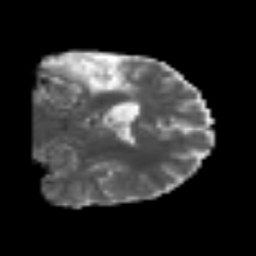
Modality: MD
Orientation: coronal
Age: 43
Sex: male
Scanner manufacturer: siemens
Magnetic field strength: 3 T
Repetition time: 6.1 s
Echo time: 0.101 s